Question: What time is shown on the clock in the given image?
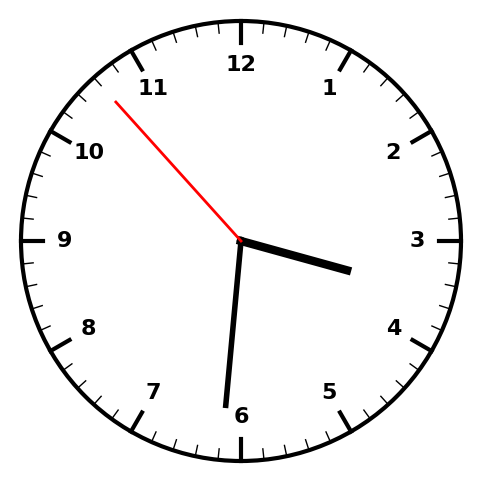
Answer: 03:30:53